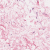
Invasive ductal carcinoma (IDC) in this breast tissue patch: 0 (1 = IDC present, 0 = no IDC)